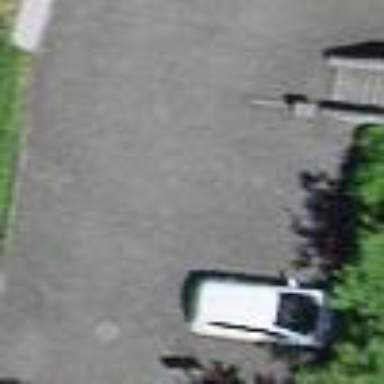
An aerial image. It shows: Parking area with asphalt surface.